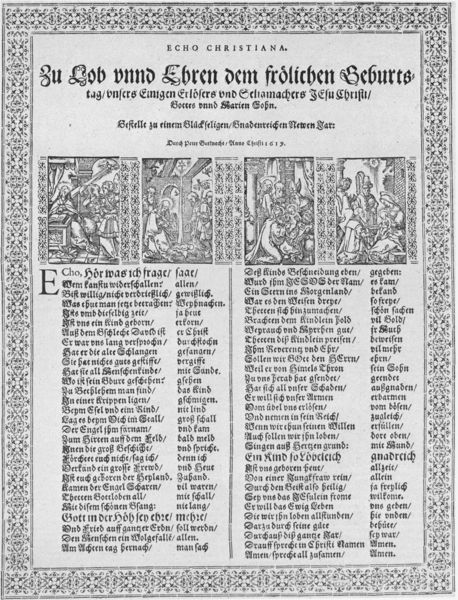
Titel: ECHO CHRISTIANA. Zu Lob vnnd Ehren dem frölichen Geburtstag
Künstler: Virgil Solis
Standort: Wolfenbüttel
Institution: Herzog August Bibliothek
Schlagwörter: weiß, menschen, frau, grau, schwarz, skizze, zeichnung, ornament, alt, architektur, rahmen, bild, gewänder, blatt, kopfbedeckung, schrift, bilder, papier, bogen, grafik, graphik, tag, spalten, rand, figuren, dekor, ornamente, deutsch, vier, buch, religion, druck, radierung, stich, titel, seite, illustration, schwarzweiß, text, zeitung, buchstaben, überschrift, worte, beten, gebet, buchdruck, buchseite, gedicht, echo, heilige, zeilen, maria, kupferstich, szenen, altdeutsch, handschrift, zierleiste, geburt, historisch, weihnachten, zeichnungen, passagen, initial, lob, frömmigkeit, artikel, majuskel, illustrationen, schrfit, textpassagen, minuskeln, liste, buchschmuck, listen, schwarzweis, ehren, frakturschrift, 4 bilder, wörterbuch, hurensohn, christiana, vierspaltig, echo christiana, christliche schrift, rahmenleiste, altdeutshvc, arschmatz, bilder papier